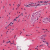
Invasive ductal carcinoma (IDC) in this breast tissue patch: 0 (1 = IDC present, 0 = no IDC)